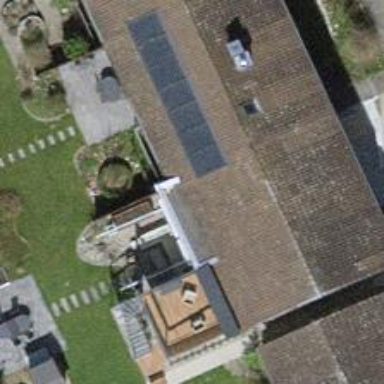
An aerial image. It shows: Solar power generator using photovoltaic method with solar photovoltaic panel types.